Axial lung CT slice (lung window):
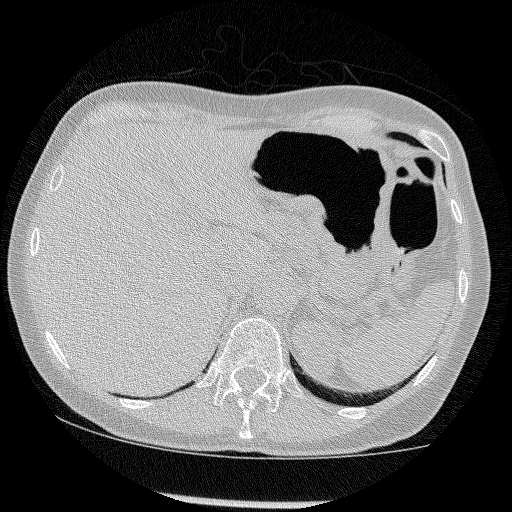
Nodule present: no